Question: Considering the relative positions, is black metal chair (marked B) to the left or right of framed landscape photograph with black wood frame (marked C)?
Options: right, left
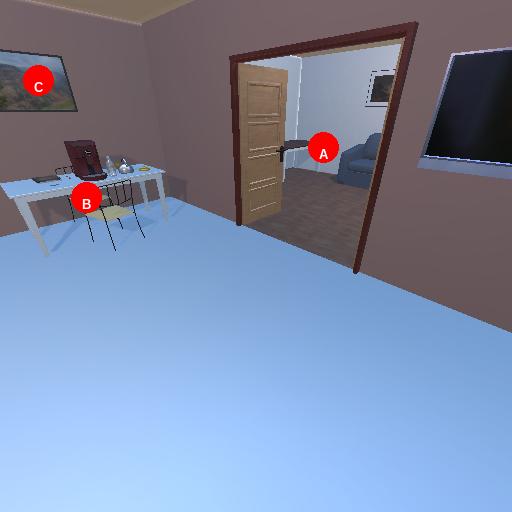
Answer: right